Question: I'm trying to display an emoji (ascii #55357) in 'CoreText' and this is what I'm getting:

It displays two of these characters and inserts the cursor in the middle. I'm not going to include my 'CoreText' code because it's such a mess and I have no idea where the bug is originating from, but what I was just curious has anyone else seen the same problem before in any facet of iOS and what is the meaning of these sort of A in a black and white box characters that got displayed? Does it mean invalid character or something? Just looking for some hints on how to even approach this problem.
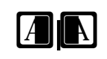
Answer: The problem was that I didn't realize an emoji character has a length of 2 and not 1 like most other characters. So what specifically was causing the issue was I was applying attributes to the emoji when adding it to my NSMutableAttributedString over a length 1 instead of 2. When I changed it to 2 it fixed it:
'''
[self.text addAttributes: attributes range:NSMakeRange(self.cursor.position, 2 /* not 1 */)]
'''